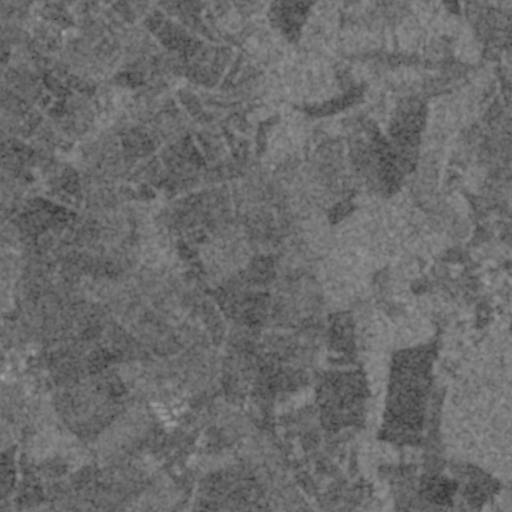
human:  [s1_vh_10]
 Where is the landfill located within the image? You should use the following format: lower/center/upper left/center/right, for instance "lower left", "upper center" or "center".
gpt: The landfill is located in the lower left of the image.
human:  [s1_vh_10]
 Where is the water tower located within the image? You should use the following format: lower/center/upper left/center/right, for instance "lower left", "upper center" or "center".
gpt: The water tower is located in the lower left of the image.
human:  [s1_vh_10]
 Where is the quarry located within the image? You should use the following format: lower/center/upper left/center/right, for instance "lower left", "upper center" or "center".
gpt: There is no quarry in the image.

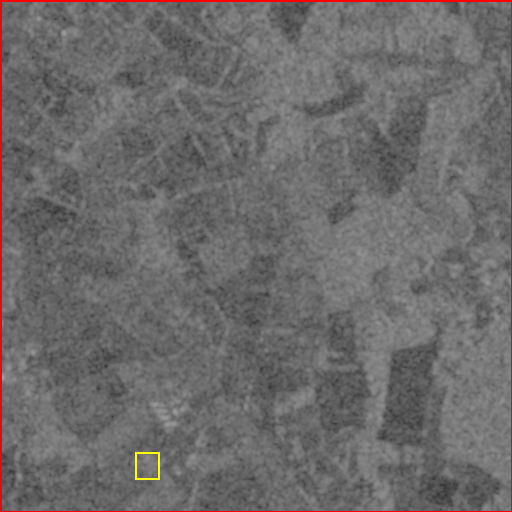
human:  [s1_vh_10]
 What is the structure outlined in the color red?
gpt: The structure outlined in red is a crop field.
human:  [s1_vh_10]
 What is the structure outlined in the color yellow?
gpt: The structure outlined in yellow is a landfill.
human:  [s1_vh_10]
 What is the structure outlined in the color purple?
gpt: There is no purple outline.